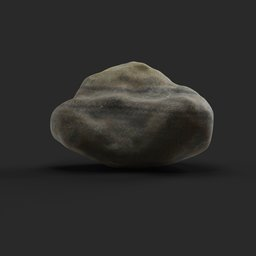
Label: nature